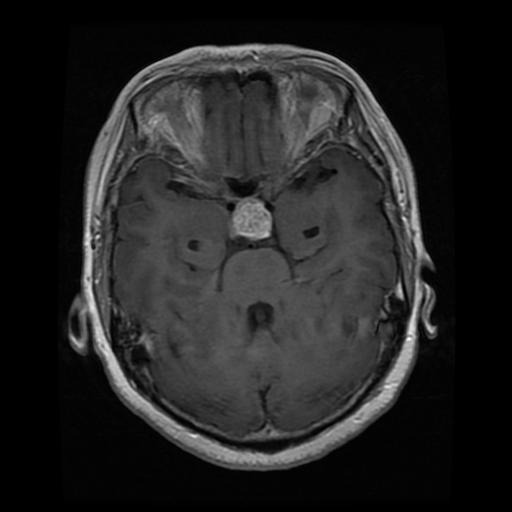
Label: pituitary